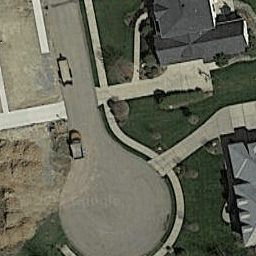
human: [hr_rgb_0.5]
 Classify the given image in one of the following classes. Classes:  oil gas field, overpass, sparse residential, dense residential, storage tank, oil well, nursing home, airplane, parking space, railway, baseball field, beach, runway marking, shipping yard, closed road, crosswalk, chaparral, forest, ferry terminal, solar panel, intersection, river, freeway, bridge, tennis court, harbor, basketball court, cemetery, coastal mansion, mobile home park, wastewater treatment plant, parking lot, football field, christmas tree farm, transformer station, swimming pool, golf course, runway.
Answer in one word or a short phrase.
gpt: closed road